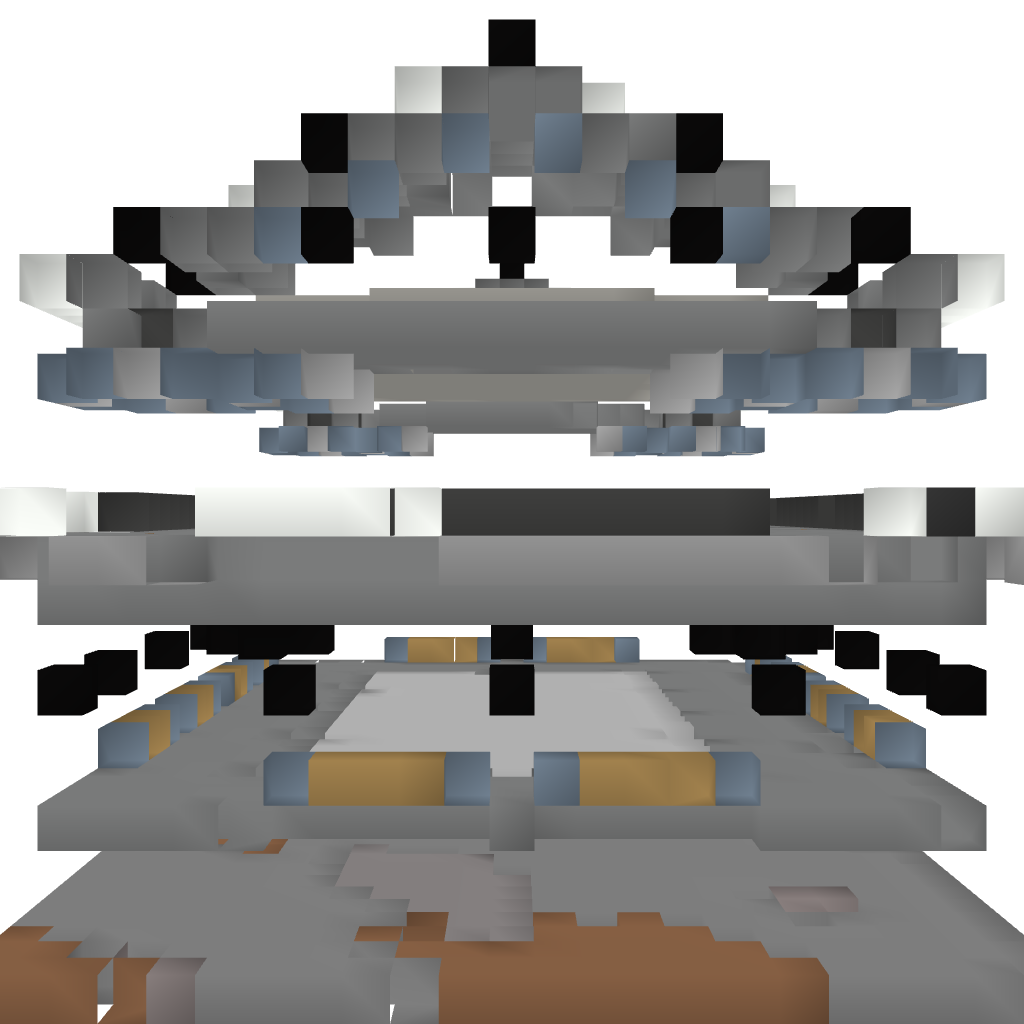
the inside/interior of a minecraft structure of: Roman Baths